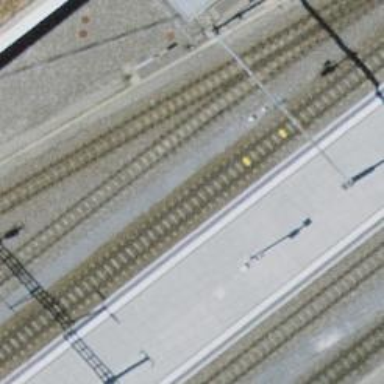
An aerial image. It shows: Railway signal.